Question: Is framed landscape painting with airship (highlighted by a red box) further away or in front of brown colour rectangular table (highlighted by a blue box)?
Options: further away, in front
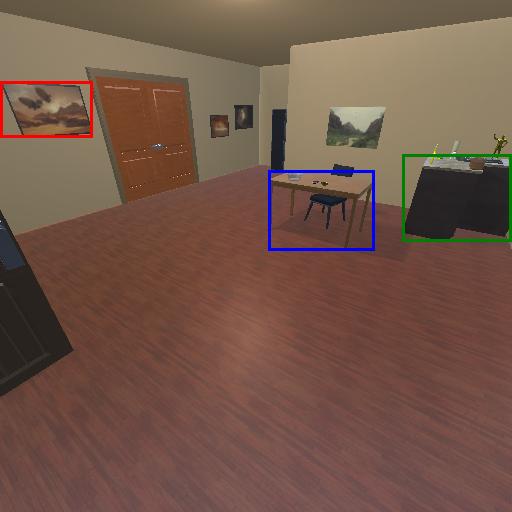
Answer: further away